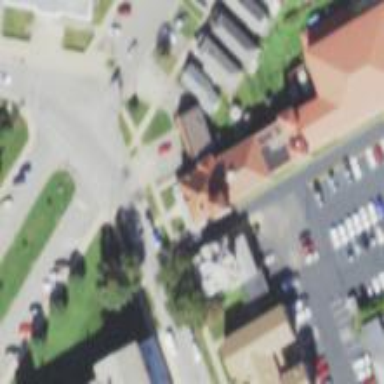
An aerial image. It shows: Public building.